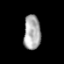
Tissue: prostate
Cell type: Epithelial cells
Senescence score: 0.3613
Nuclear area (px): 566
Mean DAPI intensity: 171.53